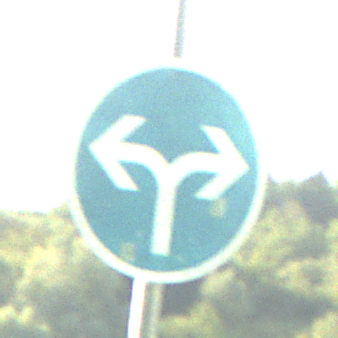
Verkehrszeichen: VorgeschriebeneFahrtrichtungRechtsOderLinks
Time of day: MorningAfternoon
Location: Outdoor (Nature)
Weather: PartlyCloudy
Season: NotSpecified
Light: Natural